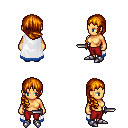
a pixel art fantasy rpg character, female body template, human, tanned skin, white trimmed cape, red pants, dark blonde right-swept hairstyle, metal boots, dagger, four views (front, back, left, right), 2x2 character sprite sheet, small pixel art, hard edges, no anti-aliasing